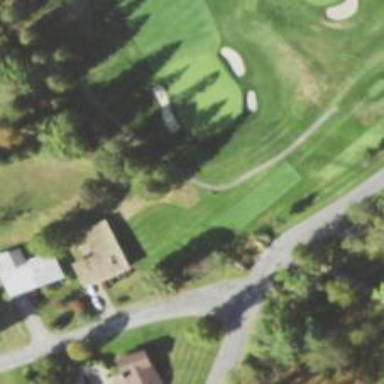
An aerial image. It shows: Path used for both walking and golf.